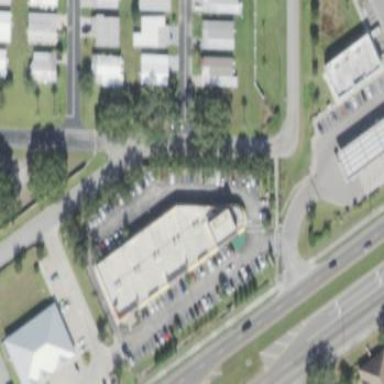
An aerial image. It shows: Retail area.